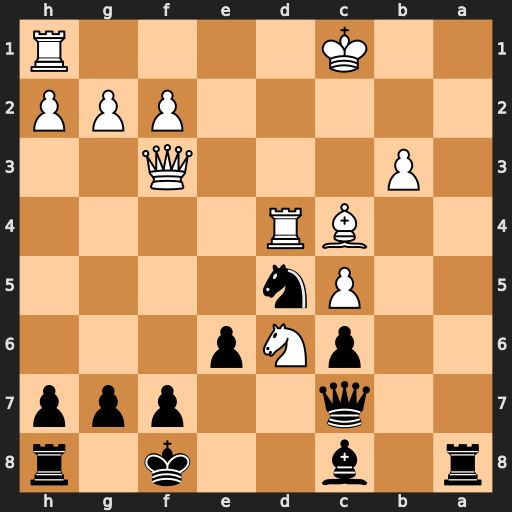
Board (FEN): r1b2k1r/2q2ppp/2pNp3/2Pn4/2BR4/1P3Q2/5PPP/2K4R
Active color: b
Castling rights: -
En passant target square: -
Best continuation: Ra1+ Kb2 Rxh1